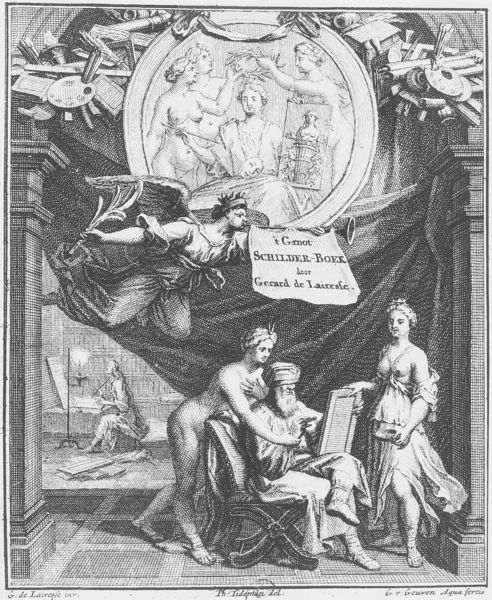
Titel: Frontispiz des “Groot Schilder-Boek”
Künstler: Ph. Tideman
Schlagwörter: flügel, mann, nackt, weiß, frauen, busen, frau, schwarz, stuhl, säule, säulen, vorhang, kreis, engel, schrift, pilaster, tafel, inschrift, maler, muse, stufe, blind, druck, radierung, kunst, palette, pinsel, handwerk, krönung, posaune, augenbinde, po